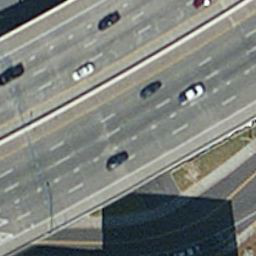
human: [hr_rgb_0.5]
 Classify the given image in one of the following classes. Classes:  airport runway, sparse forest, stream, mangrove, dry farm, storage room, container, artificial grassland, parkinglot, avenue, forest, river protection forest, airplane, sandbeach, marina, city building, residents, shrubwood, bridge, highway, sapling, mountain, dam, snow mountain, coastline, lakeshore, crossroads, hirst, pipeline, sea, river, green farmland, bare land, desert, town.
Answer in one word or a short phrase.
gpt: highway